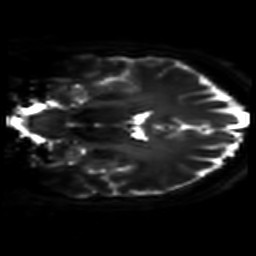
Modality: DWI
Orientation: coronal
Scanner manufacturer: philips
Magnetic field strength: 7 T
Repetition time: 9.612 s
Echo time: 0.073 s